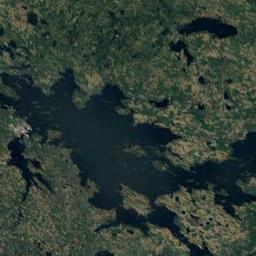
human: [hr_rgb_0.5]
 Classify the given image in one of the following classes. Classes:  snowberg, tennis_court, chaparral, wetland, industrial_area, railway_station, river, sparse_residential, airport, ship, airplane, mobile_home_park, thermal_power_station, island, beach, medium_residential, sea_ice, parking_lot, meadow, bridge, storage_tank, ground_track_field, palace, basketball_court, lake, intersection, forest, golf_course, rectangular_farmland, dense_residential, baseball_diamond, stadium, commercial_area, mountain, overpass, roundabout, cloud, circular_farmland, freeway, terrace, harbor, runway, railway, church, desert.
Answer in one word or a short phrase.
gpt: lake